Question: I'm having the following issues with a Multi Series, Focus + Context D3 chart and thought I'd try to get the answers to my main questions in one go.
The questions I have are as follows:
1. How do I ensure the tooltips I've created are not affected by the hair-line (which follows the mouse) of the chart i.e. do not disappear and instead persist until the mouse is moved? This is how they would behave if the hair-line was not visible or had been created.
2. For some reason (probably obvious but not to me) the paths of data are not constrained to the focus area and spill out to the left of the chart. How does one solve this? I realise it's something to do with the left margin, probably.
3. Lastly when the data is brushed, the focus chart updates via the context but I'm struggling to update the tooltip data. Can anyone see what's wrong with the existing code?
The CSS:
'''
body {
font: 10px sans-serif;
}
.axis path,
.axis path_steelblue {
fill: none;
stroke: #000;
shape-rendering: geometricPrecision;
}
.path_steelblue {
fill: none;
stroke: steelblue;
stroke-width: 1.5px;
}
.path_blue {
fill: none;
stroke: #3333FF;
stroke-width: 1.5px;
}
.path_red {
fill: none;
stroke:red;
stroke-width: 1.5px;
}
.path_yellow {
fill: none;
stroke:yellow;
stroke-width: 1.5px;
}
.brush .extent {
stroke: #FFF;
fill-opacity: .125;
shape-rendering: crispEdges;
}
.axis path,
.axis line {
fill: none;
stroke: grey;
stroke-width: 1;
shape-rendering: crispEdges;
}
.grid .tick {
stroke: lightgrey;
opacity: 0.7;
shape-rendering: crispEdges;
}
.grid path {
stroke-width: 0;
shape-rendering: crispEdges;
}
.dot {
fill: white;
stroke: white;
opacity:0.01;
stroke-width: 0px;
cursor:crosshair;
}
div.tooltip {
position: absolute;
text-align: left;
width: 120px;
height: 48px;
padding: 10px;
font: 12px sans-serif;
background: steelblue;
border: 0px;
border-radius: 8px;
pointer-events: none;
}
div.tooltipSolvency {
background: #3333FF;
}
div.tooltipTechnical {
background: red;
}
div.tooltipAccounting {
background: yellow;
}
.hover-line {
stroke: #000;
fill: none;
stroke-width: 1px;
left: 10px;
shape-rendering: crispEdges;
}
.hover-text {
stroke: none;
font-size: 12px;
font-weight: bold;
fill: #000000;
}
'''
The D3 code:
'''
var margin = { top: 10, right: 10, bottom: 100, left: 40 },
margin2 = { top: 430, right: 10, bottom: 20, left: 40 },
width = 960 - margin.left - margin.right,
height = 500 - margin.top - margin.bottom,
height2 = 500 - margin2.top - margin2.bottom;
var parseDate = d3.time.format("%Y-%m-%dT%H:%M:%S").parse;
var formatTime = d3.time.format("%d/%m/%Y");
var x = d3.time.scale().range([0, width]),
x2 = d3.time.scale().range([0, width]),
y = d3.scale.linear().range([height, 0]),
y2 = d3.scale.linear().range([height2, 0]);
var xAxis = d3.svg.axis().scale(x).orient("bottom"),
xAxis2 = d3.svg.axis().scale(x2).orient("bottom"),
yAxis = d3.svg.axis().scale(y).orient("left");
var brush = d3.svg.brush()
.x(x2)
.on("brush", brushed);
var line = d3.svg.line()
.x(function(d) { return x(d.date); })
.y(function(d) { return y(d.chartValue); });
var line2 = d3.svg.line()
.x(function(d) { return x2(d.date); })
.y(function(d) { return y2(d.chartValue); });
var svg = d3.select(".tracker-chart").append("svg")
.attr("width", width + margin.left + margin.right)
.attr("height", height + margin.top + margin.bottom);
//.style("margin-left", "40px")
//.style("margin-top", "40px");
//var container = svg.append("g")
// .attr("width", width + margin.left + margin.right)
// .attr("height", height + margin.top + margin.bottom);
svg.append("defs").append("clipPath")
.attr("id", "clip")
.append("rect")
.attr("width", width)
.attr("height", height);
var focus = svg.append("g")
.attr("class", "focus")
.attr("transform", "translate(" + margin.left + "," + margin.top + ")");
// Hover line.
var hoverLineGroup = svg.append("g") //svg.append("g") -- Ensures hairline follows mouse pointer put interferes with the tooltip not allowing it to persist until the mouse moves again
.attr("class", "hover-line");
var hoverLine = hoverLineGroup
.append("line")
.attr("x1", 10).attr("x2", 10)
.attr("y1", 0).attr("y2", height + 10);
var hoverDate = hoverLineGroup.append('text')
.attr("class", "hover-text")
.attr('y', height - (height-10));
// Hide hover line by default.
hoverLine.style("opacity", 1e-6);
var div = d3.select(".tracker-chart").append("div")
.attr("class", "tooltip")
.style("opacity", 0);
var divSolvency = d3.select(".tracker-chart").append("div")
.attr("class", "tooltip tooltipSolvency")
.style("opacity", 0);
var divTechnical = d3.select(".tracker-chart").append("div")
.attr("class", "tooltip tooltipTechnical")
.style("opacity", 0);
var divAccounting = d3.select(".tracker-chart").append("div")
.attr("class", "tooltip tooltipAccounting")
.style("opacity", 0);
var context = svg.append("g")
.attr("class", "context")
.attr("transform", "translate(" + margin2.left + "," + margin2.top + ")");
d3.xml("data.xml", "application/xml", function(error, data) {
var assetResultsData = d3.select(data).select("AssetResults").selectAll("Result");
assetResultsData[0].forEach(crunch);
var liabilityResultsDataSol = d3.select(data).selectAll("LiabilityResults Liability[name='Solvency'] Results Item");
liabilityResultsDataSol[0].forEach(crunch);
var liabilityResultsDataTP = d3.select(data).selectAll("LiabilityResults Liability[name='Technical provisions'] Results Item");
liabilityResultsDataTP[0].forEach(crunch);
var liabilityResultsDataTV = d3.select(data).selectAll("LiabilityResults Liability[name='Accounting'] Results Item");
liabilityResultsDataTV[0].forEach(crunch);
x.domain(d3.extent(assetResultsData[0], function (d) { return d.date; }));
y.domain([450, 600]); //Hard coded for demo purposes
//y.domain(d3.extent(assetResultsData[0], function (d) { return d.chartValue; }));
x2.domain(x.domain());
y2.domain(y.domain());
focus.append("path")
.datum(assetResultsData[0])
.attr("class", "path_steelblue")
.attr("d", line);
focus.append("path")
.datum(liabilityResultsDataSol[0])
.attr("class", "path_blue")
.attr("d", line);
focus.append("path")
.datum(liabilityResultsDataTV[0])
.attr("class", "path_red")
.attr("d", line);
focus.append("path")
.datum(liabilityResultsDataTP[0])
.attr("class", "path_yellow")
.attr("d", line);
focus.append("g")
.attr("class", "x axis")
.attr("transform", "translate(0," + height + ")")
.call(xAxis);
focus.append("g")
.attr("class", "y axis")
.call(yAxis)
.append("text")
.attr("transform", "rotate(-90)")
.attr("y", 6)
.attr("dy", ".71em")
.style("text-anchor", "end")
.text("Millions ($)");
focus.append("g")
.attr("class", "grid")
.call(make_y_axis()
.tickSize(-width, 0, 0)
.tickFormat("")
);
context.append("path")
.datum(assetResultsData[0])
.attr("class", "path_steelblue")
.attr("d", line2);
context.append("path")
.datum(liabilityResultsDataSol[0])
.attr("class", "path_blue")
.attr("d", line2);
context.append("path")
.datum(liabilityResultsDataTV[0])
.attr("class", "path_yellow")
.attr("d", line2);
context.append("path")
.datum(liabilityResultsDataTP[0])
.attr("class", "path_red")
.attr("d", line2);
context.append("g")
.attr("class", "x axis")
.attr("transform", "translate(0," + height2 + ")")
.call(xAxis2);
context.append("g")
.attr("class", "x brush")
.call(brush)
.selectAll("rect")
.attr("y", -6)
.attr("height", height2 + 7);
addTooltip(div, assetResultsData[0], "Assets");
addTooltip(divSolvency, liabilityResultsDataSol[0], "Solvency");
addTooltip(divTechnical, liabilityResultsDataTV[0], "Technical Provisions");
addTooltip(divAccounting, liabilityResultsDataTP[0], "Accounting");
});
// Add mouseover events for hover line.
d3.select(".tracker-chart").on("mouseover", function() {
}).on("mousemove", function() {
//console.log('mousemove', d3.mouse(this));
var mouse_x = d3.mouse(this)[0];
var mouse_y = d3.mouse(this)[1];
var graph_y = y.invert(mouse_y);
var graph_x = x.invert(mouse_x);
//console.log(graph_x);
var format = d3.time.format('%a %b %d %Y');
hoverDate.text(format(graph_x));
hoverDate.attr('x', mouse_x);
//console.log(x.invert(mouse_x));
hoverLine.attr("x1", mouse_x).attr("x2", mouse_x)
hoverLine.style("opacity", 1);
}).on("mouseout", function() {
//hoverLine.style("opacity", 1e-6);
});
function addTooltip(div, data, label) {
focus.selectAll("dot")
.data(data)
.enter().append("circle")
.attr("class", "dot")
.attr("r", 5)
.attr("cx", function (d) { return x(d.date); })
.attr("cy", function (d) { return y(d.chartValue); })
.on("mouseover", function(d) {
div.transition()
.duration(50)
.style("opacity", .9);
div.html(label + "<br />" + formatTime(d.date) + "<br />" + "$" + (d.chartValue).toFixed(3) + " Million")
.style("left", (d3.event.pageX) + "px")
.style("top", (d3.event.pageY - 28) + "px");
}).on("mouseout", function(d) {
div.transition()
.duration(200)
.style("opacity", 0);
});
/*
focus.on('mouseover', function(){
brush_elm = focus.select("circle").node();
console.log(brush_elm);
console.log(this);
new_click_event = new Event('mouseover');
new_click_event.pageX = d3.event.pageX;
new_click_event.clientX = d3.event.clientX;
new_click_event.pageY = d3.event.pageY;
new_click_event.clientY = d3.event.clientY;
brush_elm.dispatchEvent(new_click_event);
});*/
}
function brushed() {
x.domain(brush.empty() ? x2.domain() : brush.extent());
focus.select(".path_steelblue").attr("d", line);
focus.select(".path_blue").attr("d", line);
focus.select(".path_yellow").attr("d", line);
focus.select(".path_red").attr("d", line);
focus.select(".x.axis").call(xAxis);
}
function make_y_axis() {
return d3.svg.axis()
.scale(y)
.orient("left")
.ticks(5)
}
function crunch(d) {
d.date = parseDate(d.getAttribute("date"));
d.chartValue = +d.getAttribute("value")/ <PHONE>;
d.hoverText = +d.getAttribute("value");
}
'''
Image included:
'''
// Hover line.
var hoverLineGroup = focus.append("g") //svg.append("g") -- Ensures hairline follows mouse pointer put interferes with the tooltip not allowing it to persist until the mouse moves again
.attr("class", "hover-line");
'''
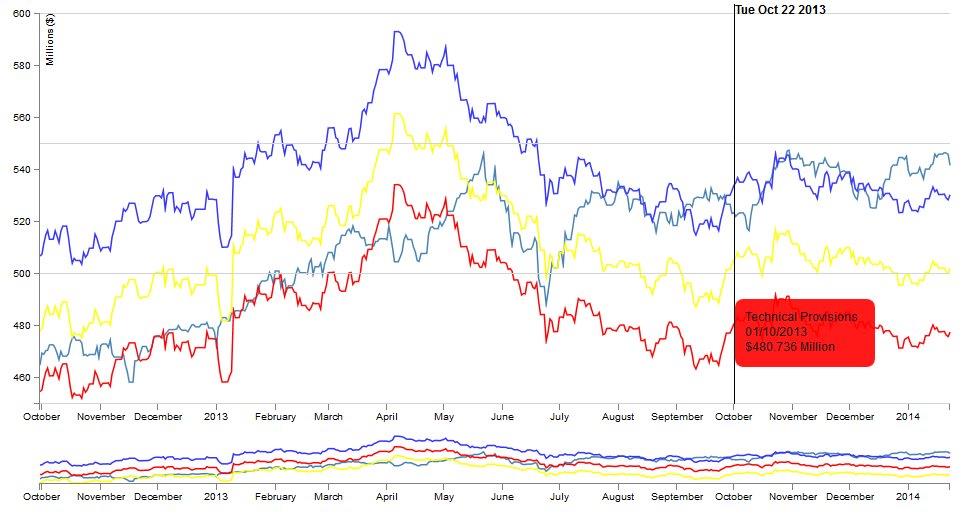
Answer: 1. If you want to have an object follow the mouse but not interfere with the ability of the mouse to trigger events on underlying objects, give it the style pointer-events:none;.
2. If you want drawing elements to only show up in a limited plotting area, you'll need to apply a clipping path attribute to the group that contains those elements. You've copied the code to create the clipPath element, but are never attaching it to a group.
3. I'm not sure exactly what you want to happen versus what is happening. Can you explain more clearly, preferably with a link to a working example? You don't have anything in your brushed function relating to tooltips. At the least, you should be selecting any existing tooltips and repositioning them based on the updated x-scale function.
If all you're trying to do with the tooltip is move it to match the zoom, that is fairly straightforward. You just need to re-set the x-coordinate after you change the domain of the x-scale:
'''
function brushed() {
x.domain(brush.empty() ? x2.domain() : brush.extent());
focus.selectAll("circle.dot")
//or you could just use ".dot"
//but NOT "dot", which you have in your initialization code!
.attr("cx", function (d) { return x(d.date); } );
focus.select(".path_steelblue").attr("d", line);
focus.select(".path_blue").attr("d", line);
focus.select(".path_yellow").attr("d", line);
focus.select(".path_red").attr("d", line);
focus.select(".x.axis").call(xAxis);
}
'''
By the way, it would be a lot more efficient if you gave your lines two classes, one common to all of them and one unique to each data type. Just separate the classes with space:
'''
context.append("path")
.datum(assetResultsData[0])
.attr("class", "datapath steelblue")
.attr("d", line);
'''
Then in CSS your selector for any properties that apply to the paths would be
'''
path.datapath {
}
'''
or
'''
g.focus path.datapath {
}
'''
if you only want styles to apply to the lines in the main chart (e.g., if you wanted to have a thicker stroke-width in the main chart compared to the small context chart).
Of course, you could still select individual lines using both classes:
'''
path.datapath.steelblue {
stroke: steelblue;
}
'''
Since d3 select functions use the same selectors, in your brushed function you can use the common selector to select the data lines in one go and update them.
'''
function brushed() {
x.domain(brush.empty() ? x2.domain() : brush.extent());
focus.selectAll("circle.dot")
.attr("cx", function(d) { return x(d.date); } );
focus.selectAll("path.datapath").attr("d", line);
focus.select("g.x.axis").call(xAxis);
}
'''
The 'line' is a function that creates the path information based on the data from each element and the x and y scales you assigned when you created the line function.